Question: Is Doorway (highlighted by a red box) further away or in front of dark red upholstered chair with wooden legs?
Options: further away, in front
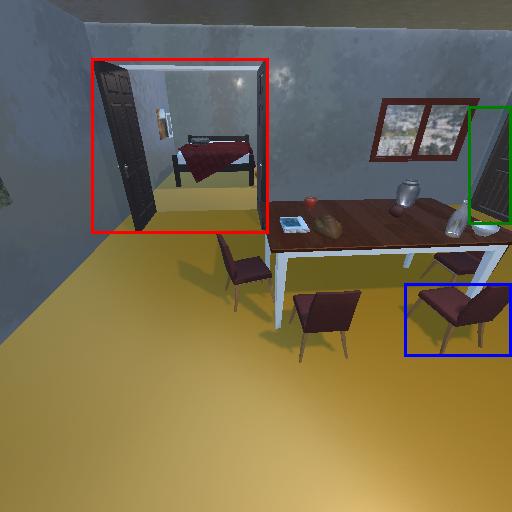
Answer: further away